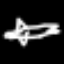
Label: airplane